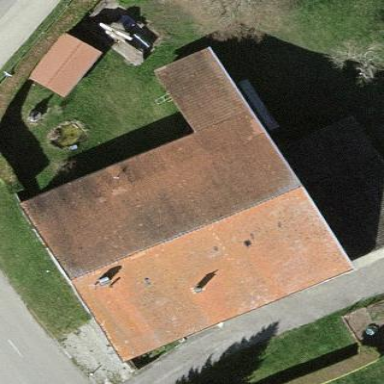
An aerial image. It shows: Simple house.